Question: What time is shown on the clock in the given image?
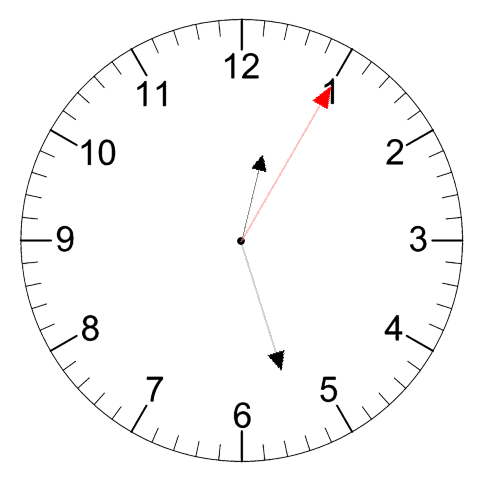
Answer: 12:27:05